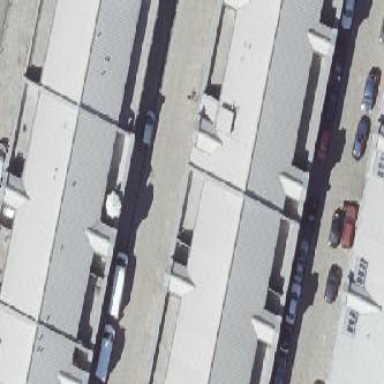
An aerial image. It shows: Commercial building with gabled roof.